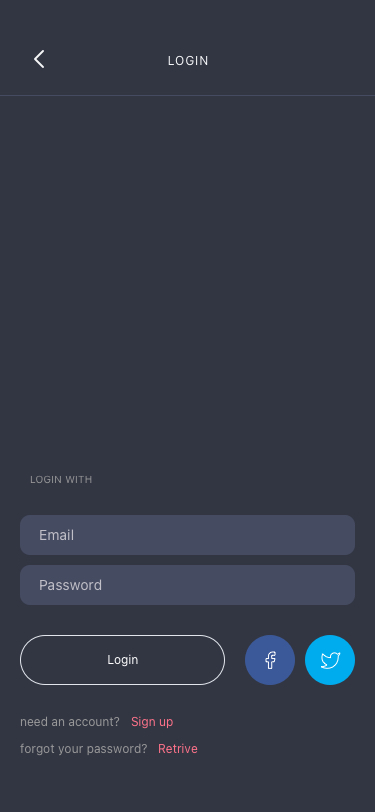
Text in this UI design:
forgot your password?
Retrive
need an account?
Sign up
LOGIN WITH
LOGIN